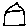
Label: house